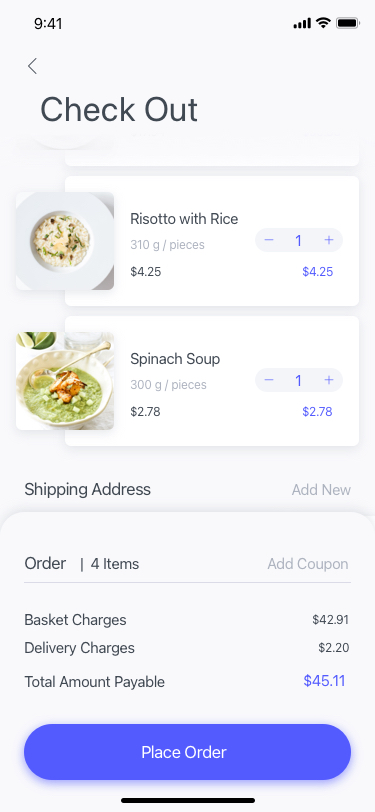
Text in this UI design:
**** 4873
**** 9999
Add New
Payment Metod
123 Nevsky Pr.
St. Petesburg
88 Lermontova St.
St. Petesburg
Add New
Shipping Address
$2.78
300 g / pieces
$2.78
Spinach Soup
$4.25
310 g / pieces
$4.25
Risotto with Rice
$17.94
454 g / pieces
$35.88
Red Stake
Check Out
Order
Add Coupon
Place Order
Total Amount Payable
Delivery Charges
Basket Charges
|  4 Items
$42.91
$2.20
$45.11